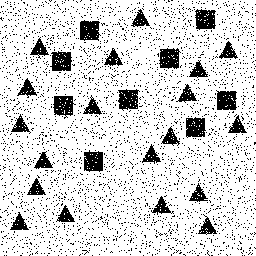
Squares: 9
Triangles: 19
Stars: 0
Total shapes: 28